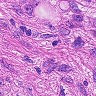
Metastatic tissue present: yes